Field crop: maize
Growth stage: 2
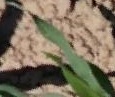
Species: maize